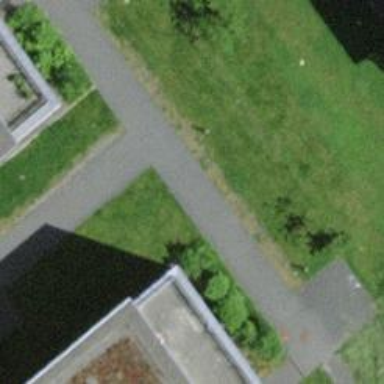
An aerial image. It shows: Footway surfaced with paving stones.